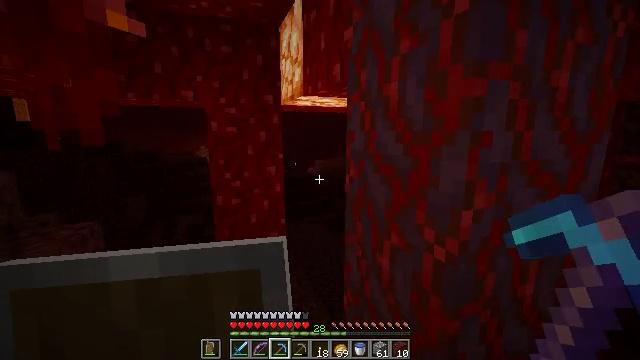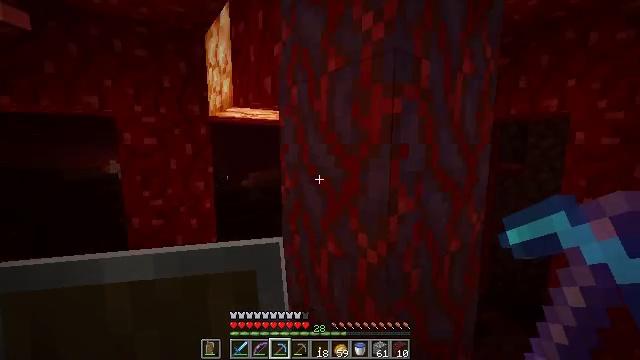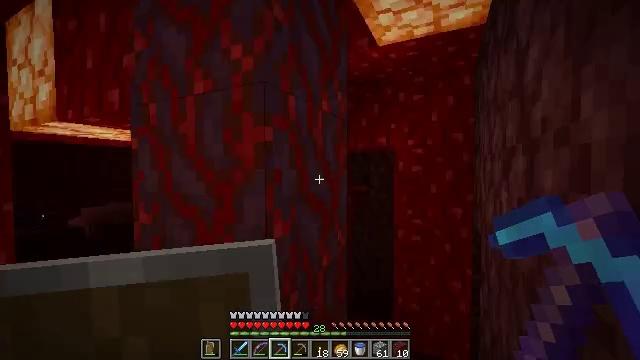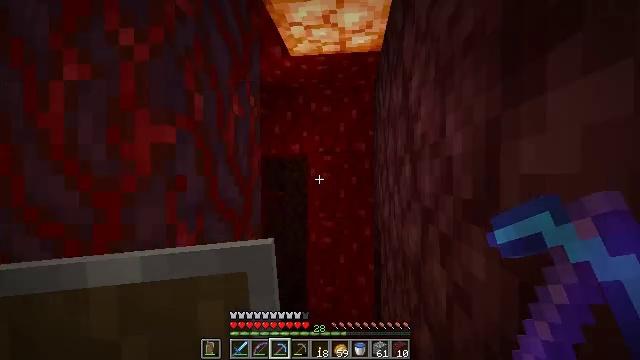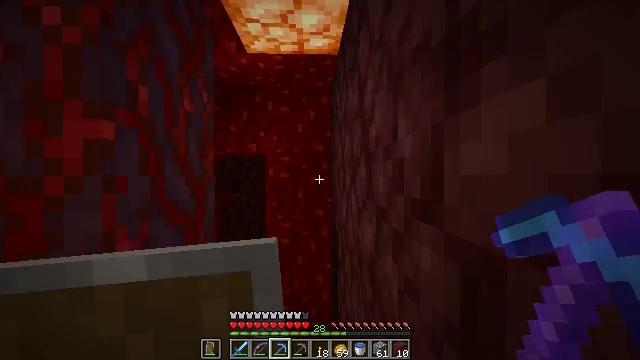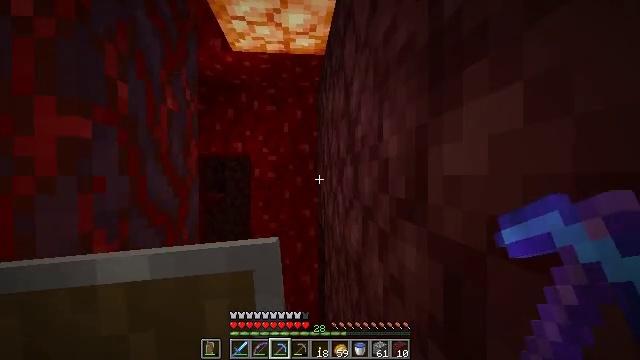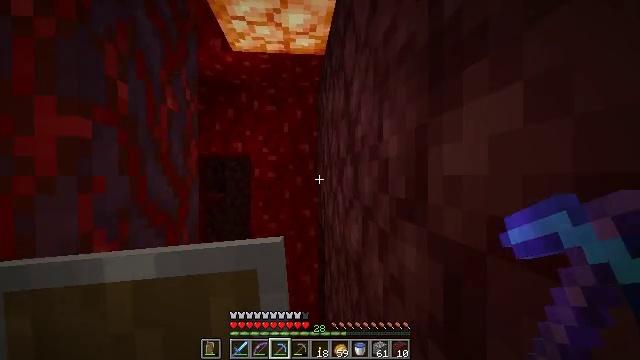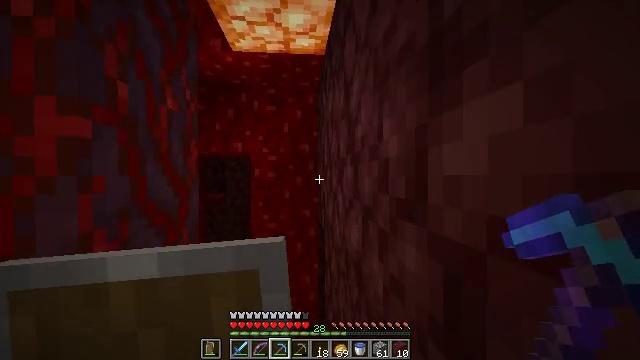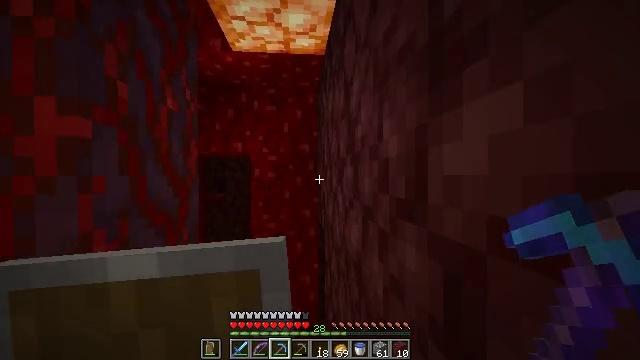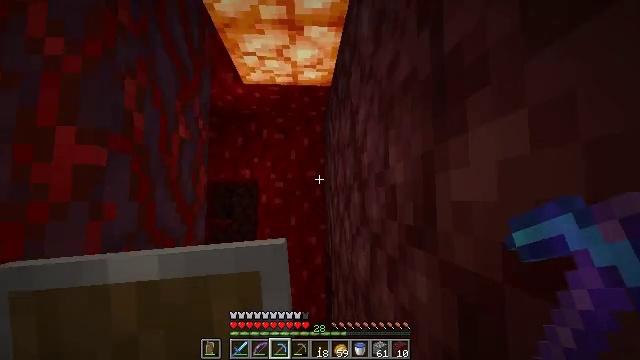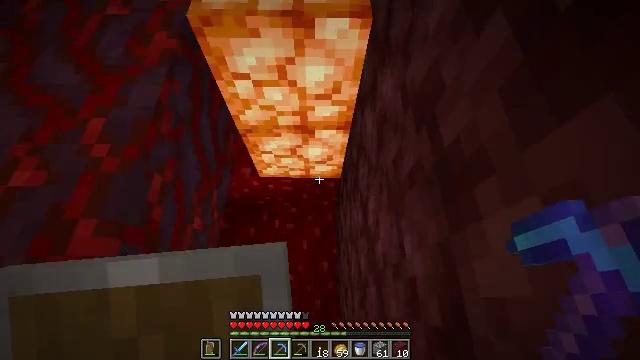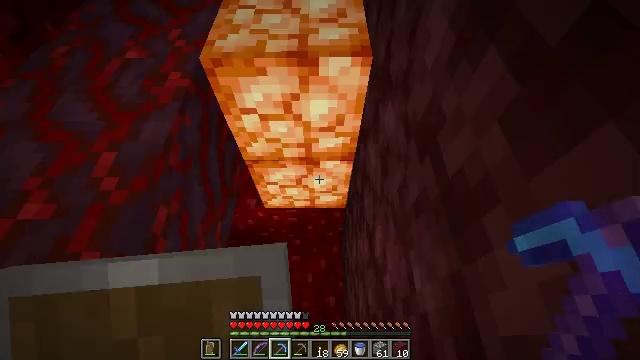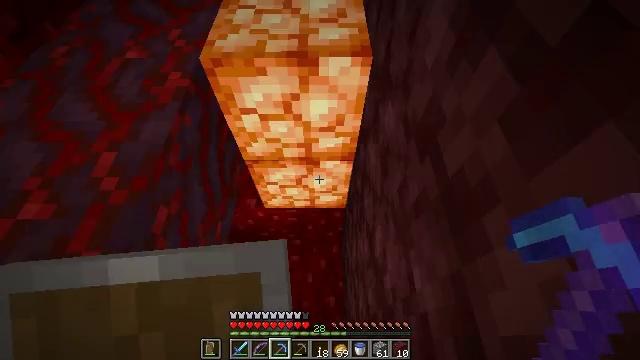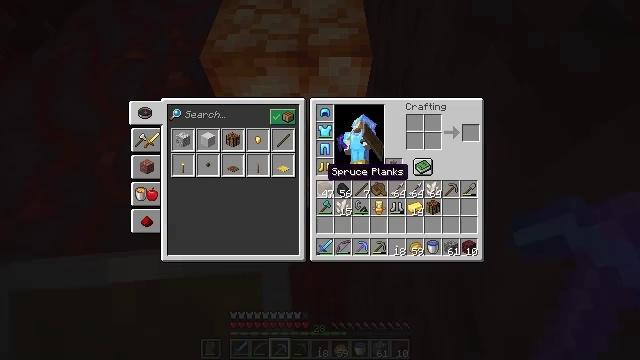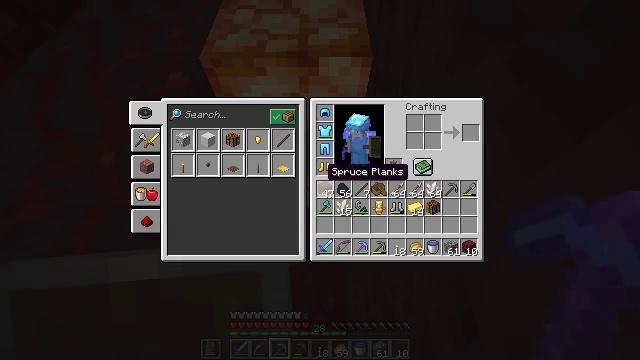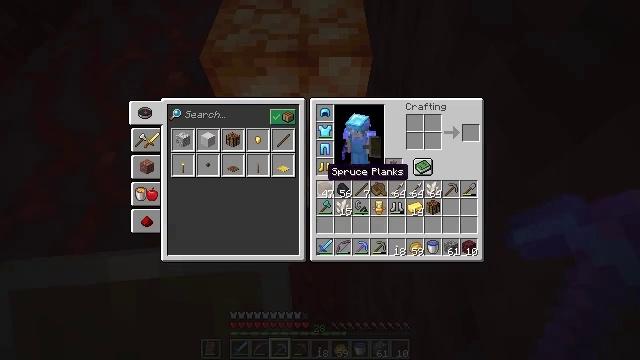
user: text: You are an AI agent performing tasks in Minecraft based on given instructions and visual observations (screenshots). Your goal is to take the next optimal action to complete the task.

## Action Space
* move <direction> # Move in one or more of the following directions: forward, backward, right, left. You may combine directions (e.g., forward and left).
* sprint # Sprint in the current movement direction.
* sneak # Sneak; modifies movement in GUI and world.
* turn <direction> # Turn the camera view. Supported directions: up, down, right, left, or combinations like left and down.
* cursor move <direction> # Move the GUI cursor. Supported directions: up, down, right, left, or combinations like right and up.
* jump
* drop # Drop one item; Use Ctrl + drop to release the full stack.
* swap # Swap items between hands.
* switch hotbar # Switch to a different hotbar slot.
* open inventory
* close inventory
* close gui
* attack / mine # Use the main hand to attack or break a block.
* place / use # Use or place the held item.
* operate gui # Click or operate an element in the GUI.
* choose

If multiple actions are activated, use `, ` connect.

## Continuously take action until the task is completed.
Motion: motion action
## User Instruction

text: Mine the shroomlight block.
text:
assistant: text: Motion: turn right and up
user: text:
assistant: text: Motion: turn right and up
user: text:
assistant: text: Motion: turn right and up
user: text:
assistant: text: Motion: turn right
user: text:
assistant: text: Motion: turn right
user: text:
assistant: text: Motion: no_op
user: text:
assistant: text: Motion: no_op
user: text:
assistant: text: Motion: no_op
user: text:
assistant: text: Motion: turn left and up
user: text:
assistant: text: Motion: turn left and up
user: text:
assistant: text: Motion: turn left and up
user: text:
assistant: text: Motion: no_op
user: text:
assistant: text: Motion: open inventory
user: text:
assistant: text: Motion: open inventory
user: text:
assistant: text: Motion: no_op
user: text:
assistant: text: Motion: cursor move down
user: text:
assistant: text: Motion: cursor move right and down
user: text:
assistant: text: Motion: sneak, cursor move down
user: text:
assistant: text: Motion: sneak, cursor move down
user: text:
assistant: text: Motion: sneak, cursor move right
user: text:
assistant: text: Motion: sneak, cursor move right and up
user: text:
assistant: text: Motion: sneak, cursor move right and up
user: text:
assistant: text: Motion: sneak
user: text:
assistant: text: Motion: sneak
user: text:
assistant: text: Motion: sneak
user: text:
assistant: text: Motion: no_op
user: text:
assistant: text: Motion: no_op
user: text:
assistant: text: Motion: cursor move right and up
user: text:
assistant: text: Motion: cursor move right
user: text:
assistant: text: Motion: cursor move right